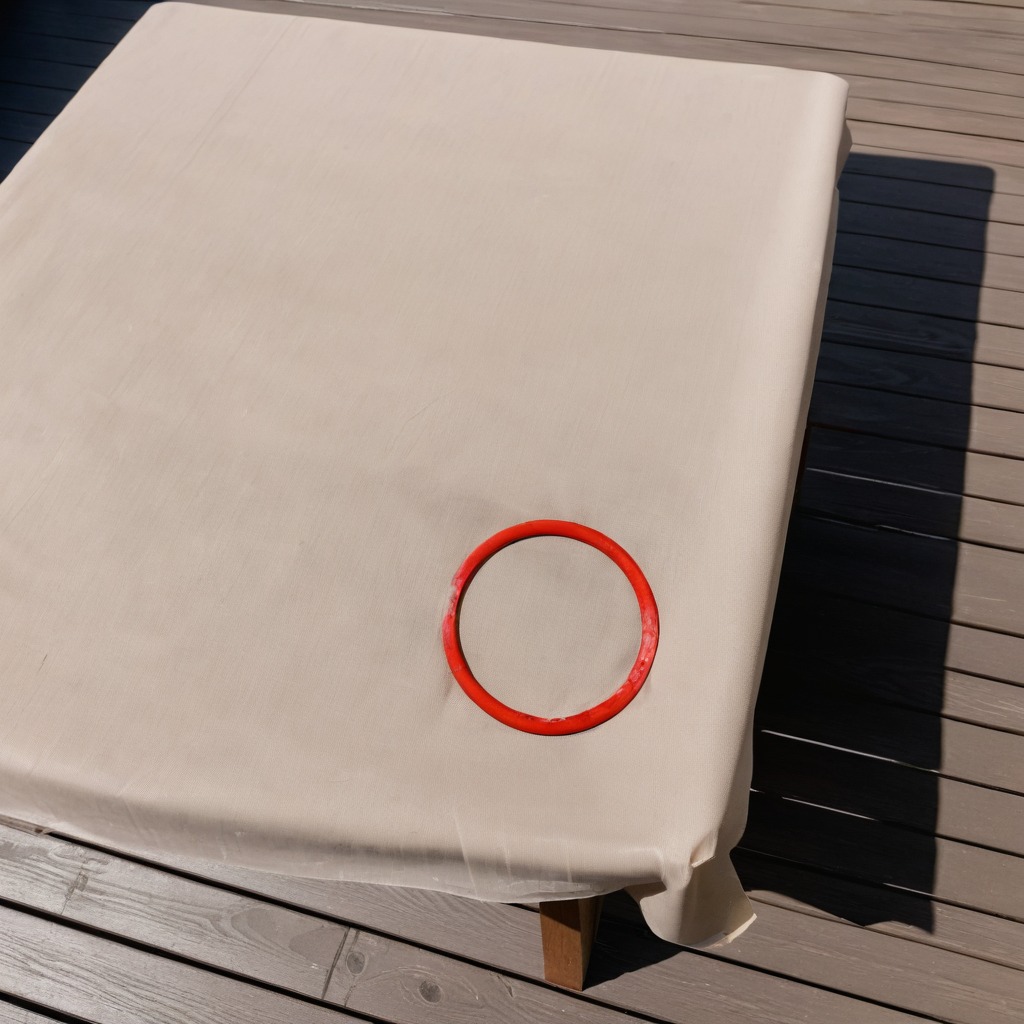
A rubber O-ring is lying on the wooden table.